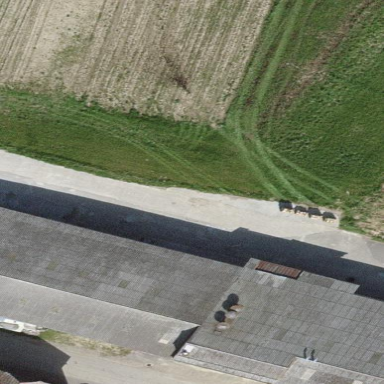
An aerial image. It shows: Industrial building which serves as mill.